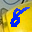
Label: 8